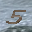
Label: 5